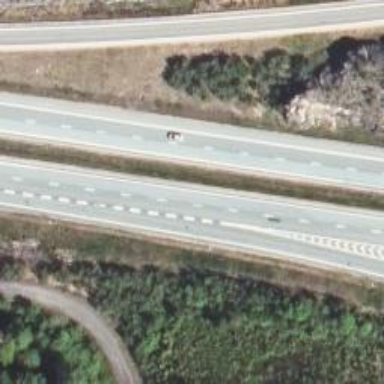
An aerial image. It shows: Motorway junction.